Question: I often check the following option in the hope that it will be implemented when the report is rendered on the 'RS' web portal - but it never works...

The reports usually have some 'Row Groups' - does this have an impact on whether this option will work?
Or is this a bug in 'Reporting Services'?
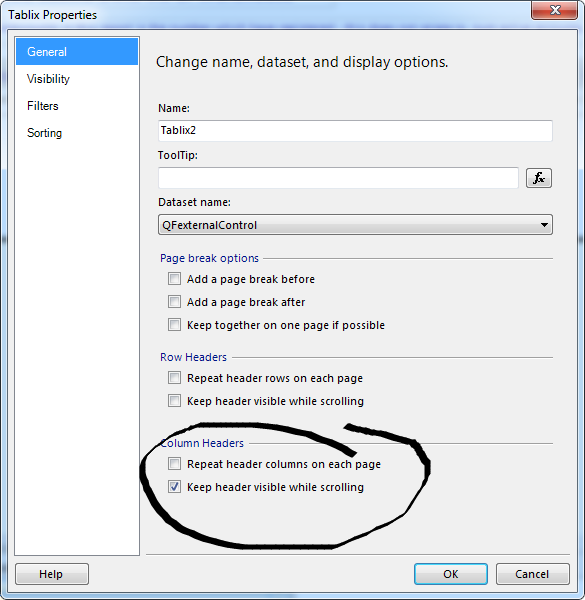
Answer: I find it usually doesnt work as advertised and you have to find the "Advanced mode" button (a strong candidate for the worst piece of UI ever) and then fiddle with several properties.
Here's probably the best reference:
<URL>